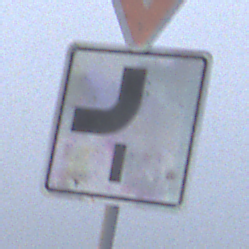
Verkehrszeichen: VerlaufVorfahrtsstrasse7
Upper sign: VorfahrtGewaehren
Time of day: SunriseSunset
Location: Outdoor (Nature)
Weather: Overcast
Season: NotSpecified
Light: Natural